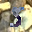
Label: 5